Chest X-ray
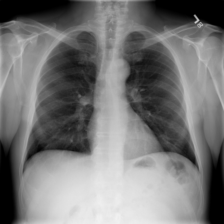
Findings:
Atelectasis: negative
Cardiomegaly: negative
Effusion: negative
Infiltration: negative
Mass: negative
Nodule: negative
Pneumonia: negative
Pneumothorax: negative
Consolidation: negative
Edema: negative
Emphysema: negative
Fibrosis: negative
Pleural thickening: negative
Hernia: negative